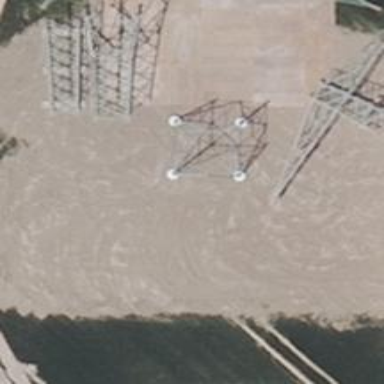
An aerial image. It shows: Lattice structure tower used for power transmission.